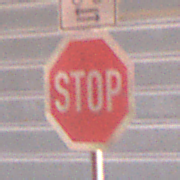
Verkehrszeichen: Stop
Zusatzzeichen oben: RichtungsangabeDurchPfeile9
Umgebung: Outdoor, Urban
Tageszeit: MorningAfternoon
Wetter: Clear
Licht: Natural
Jahreszeit: NotSpecified
Kontrast: MediumContrast